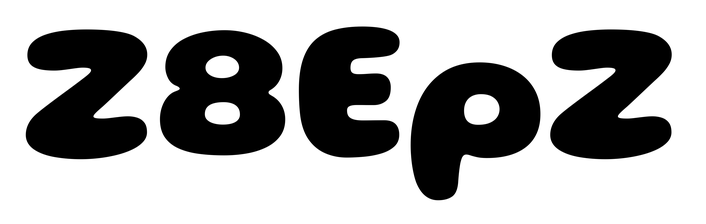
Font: Gluten_ExtraBold